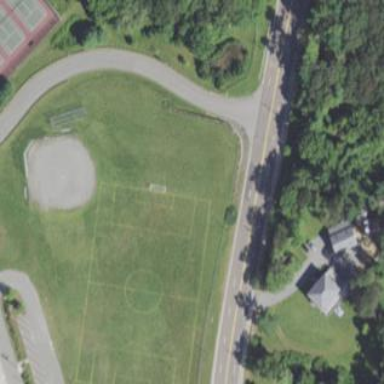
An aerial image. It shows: Lacrosse pitch for leisure land activities.